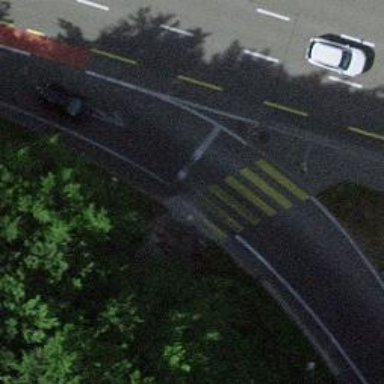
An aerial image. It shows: Crossing with zebra markings controlled by traffic signals.